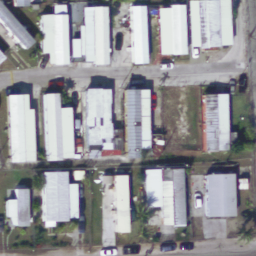
Label: residential